Field crop: tomato
Growth stage: 1
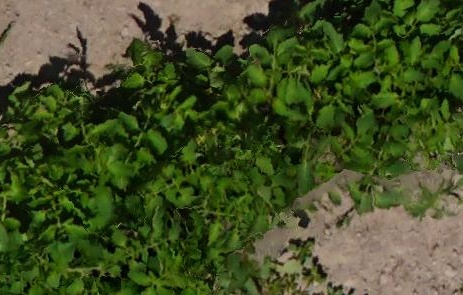
Species: tomato